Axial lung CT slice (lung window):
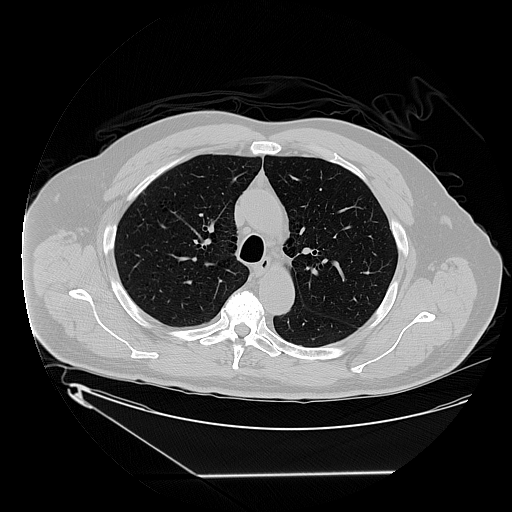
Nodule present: no